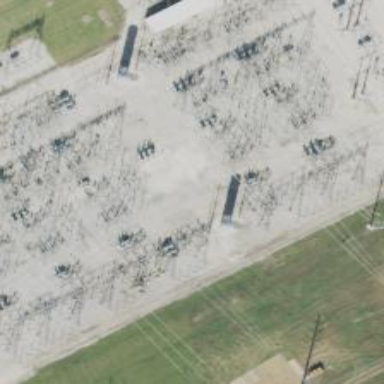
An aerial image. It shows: Switch for power supply.